Interaction volume radius: 5 \u00c5
Interaction volume height: 25 \u00c5
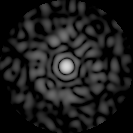
Disorder parameter: 0.8374